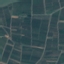
Land use / land cover: PermanentCrop